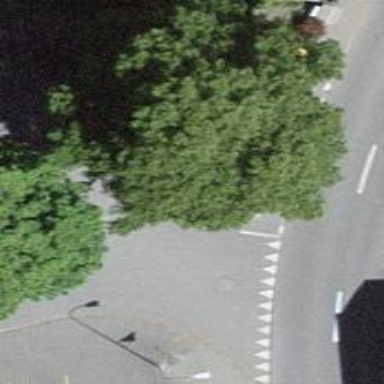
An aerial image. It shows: Wayside cross with historic significance.